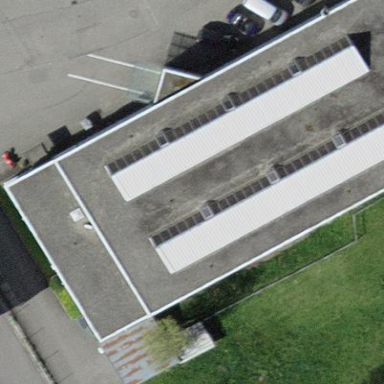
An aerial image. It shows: Industrial building.